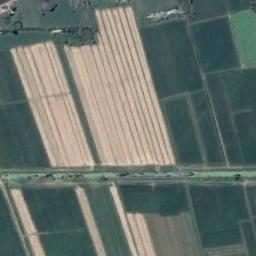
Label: rectangular_farmland